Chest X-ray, PA view. Patient: 53 years old, sex M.
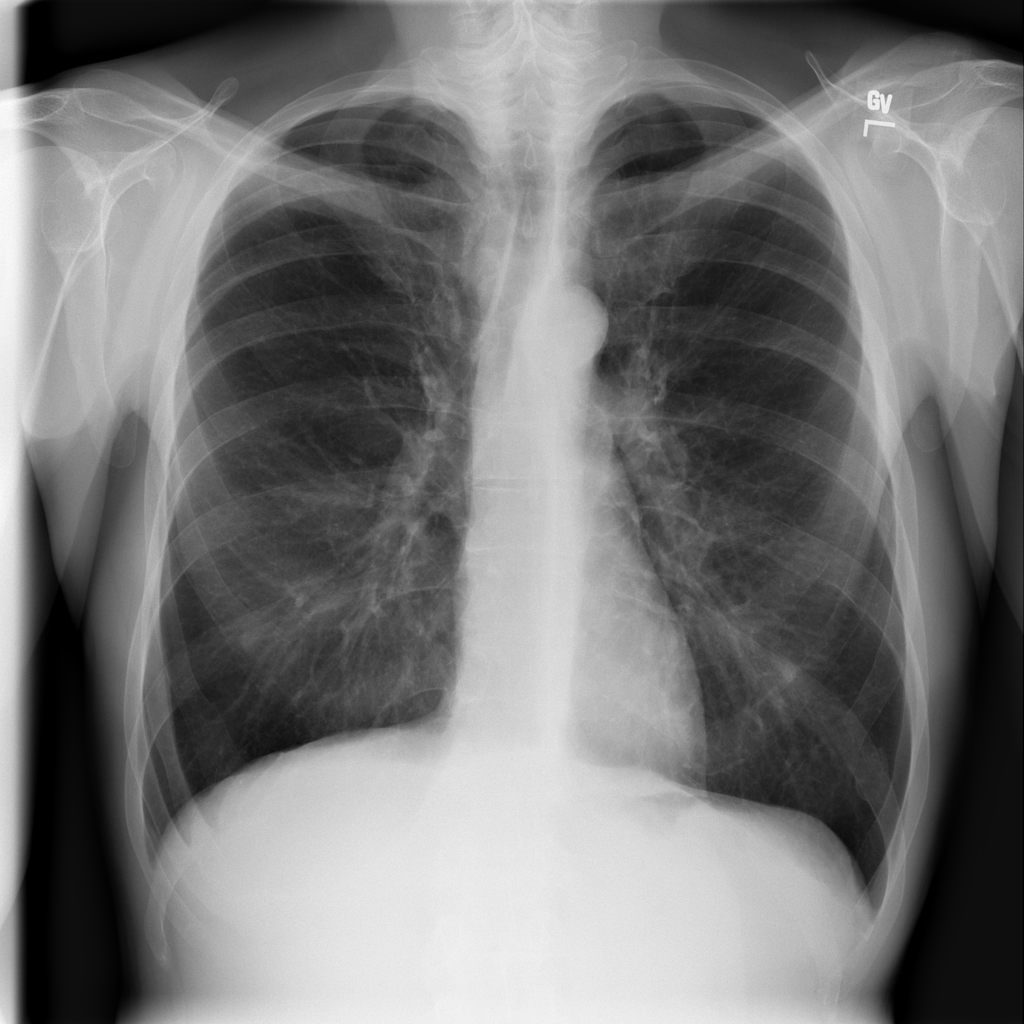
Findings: No Finding